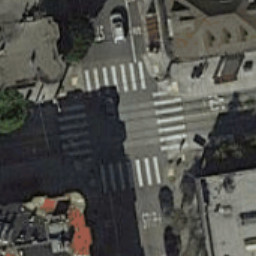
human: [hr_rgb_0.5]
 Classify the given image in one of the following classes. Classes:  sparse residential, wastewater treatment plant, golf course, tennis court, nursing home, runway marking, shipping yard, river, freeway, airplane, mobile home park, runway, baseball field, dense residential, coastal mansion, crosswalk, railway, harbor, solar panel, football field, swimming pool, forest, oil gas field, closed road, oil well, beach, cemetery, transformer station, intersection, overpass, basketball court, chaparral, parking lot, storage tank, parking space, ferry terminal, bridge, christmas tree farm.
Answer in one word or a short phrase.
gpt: crosswalk